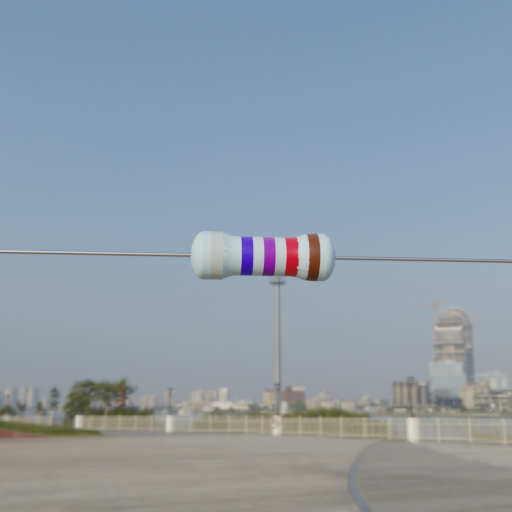
Resistor colour bands (in order): silver, blue, violet, red, brown